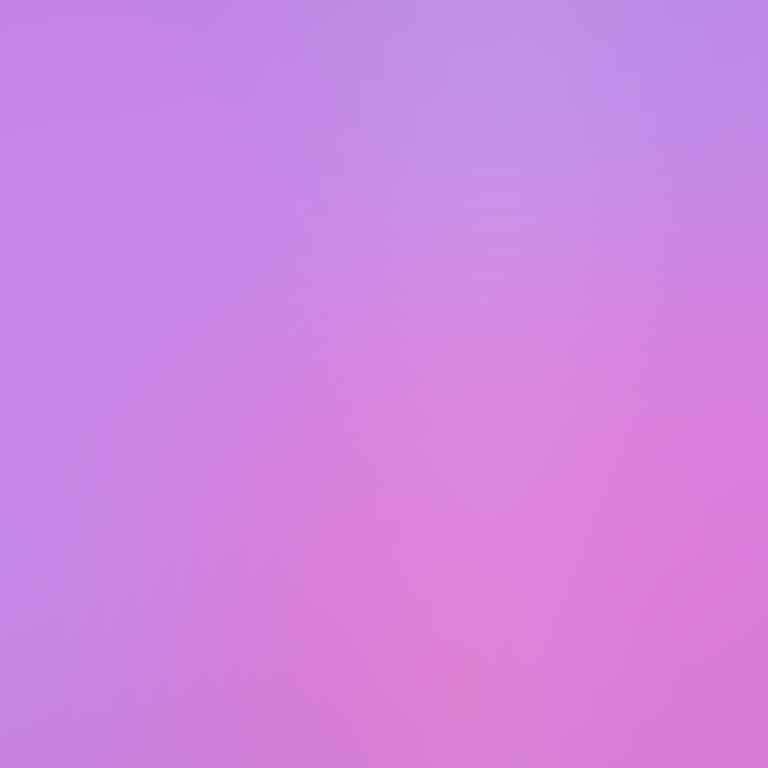
Abstract light effect, smooth gradient from soft lavender to gentle pink, serene atmosphere, diffuse light, no room, no furniture, no objects.